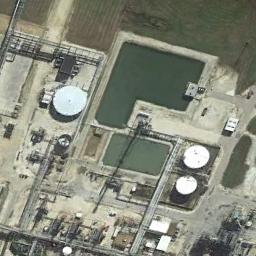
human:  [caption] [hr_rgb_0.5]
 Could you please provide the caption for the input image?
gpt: There are nine tanks of different size .

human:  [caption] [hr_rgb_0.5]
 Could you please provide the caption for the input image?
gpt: A lot of buildings are next to storage tanks .

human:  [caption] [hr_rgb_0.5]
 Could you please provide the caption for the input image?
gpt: There are three storage tanks on the bare land .

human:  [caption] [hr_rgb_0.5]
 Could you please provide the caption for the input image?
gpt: There are many neatly arranged storage tanks and many pipelines in the factory .

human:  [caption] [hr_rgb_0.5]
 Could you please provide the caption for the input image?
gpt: There are three storage tanks of different sizes .